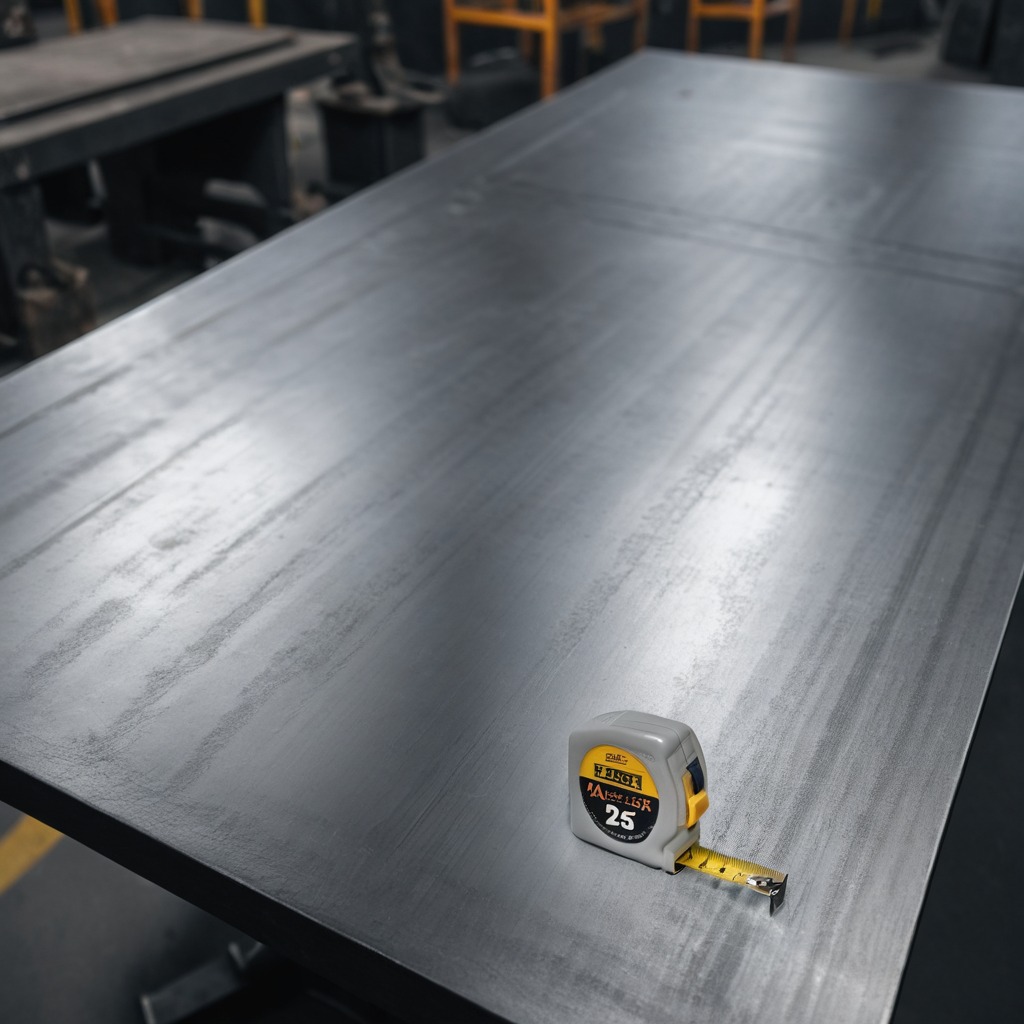
A measuring tape lies on the cold steel table in a mining workshop.